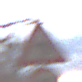
Verkehrszeichen: KurveLinks
Zusatzzeichen unten: Geschwindigkeit40
Umgebung: Roofed, Urban
Tageszeit: MorningAfternoon
Wetter: PartlyCloudy
Licht: Natural
Jahreszeit: NotSpecified
Kontrast: MediumContrast